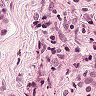
Metastatic tissue present: yes